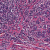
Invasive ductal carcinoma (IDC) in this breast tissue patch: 1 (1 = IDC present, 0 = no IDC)